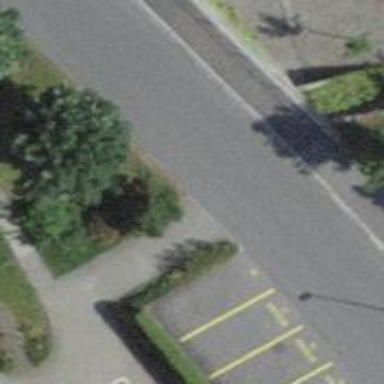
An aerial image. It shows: Kerb serving as barrier.